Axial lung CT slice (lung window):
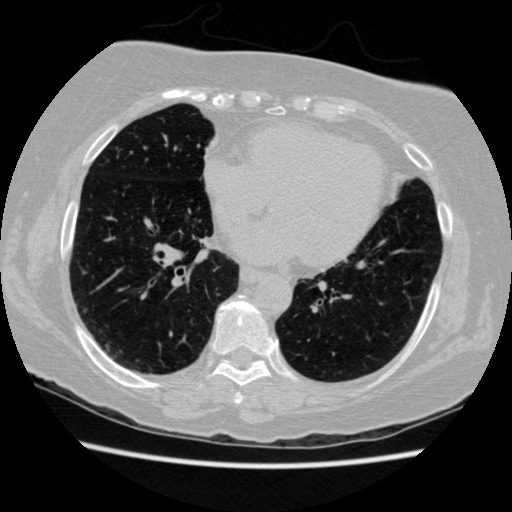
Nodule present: no